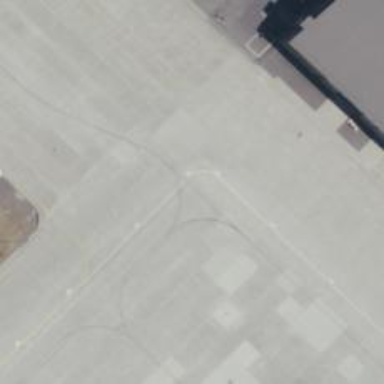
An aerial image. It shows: Image of taxiway at airport.